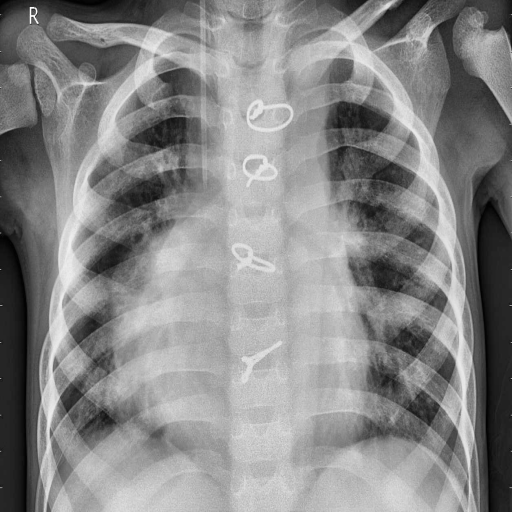
Finding: PNEUMONIA